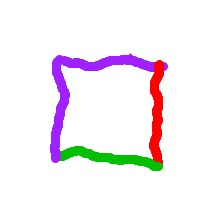
Shape: square